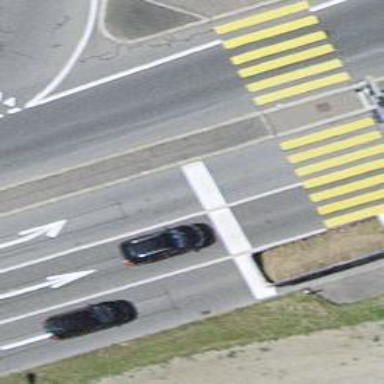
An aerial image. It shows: Road with traffic signals.